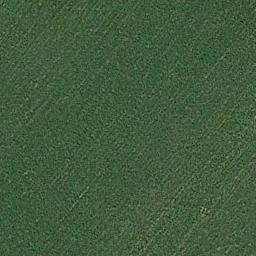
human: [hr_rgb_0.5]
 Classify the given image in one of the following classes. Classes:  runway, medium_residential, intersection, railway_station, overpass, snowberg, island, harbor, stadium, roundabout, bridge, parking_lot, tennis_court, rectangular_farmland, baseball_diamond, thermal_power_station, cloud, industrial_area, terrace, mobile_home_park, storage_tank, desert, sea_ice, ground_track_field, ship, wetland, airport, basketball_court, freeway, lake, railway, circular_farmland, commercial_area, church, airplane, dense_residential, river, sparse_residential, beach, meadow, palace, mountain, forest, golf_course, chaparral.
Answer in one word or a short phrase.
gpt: meadow